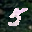
Label: 5